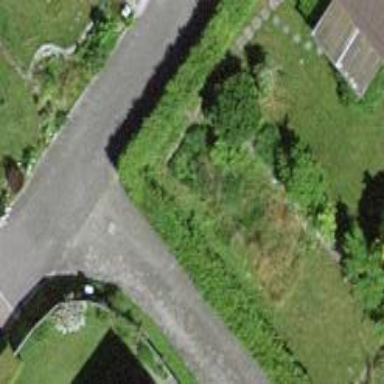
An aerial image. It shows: Hedge acting as barrier.